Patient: sex F, age 58
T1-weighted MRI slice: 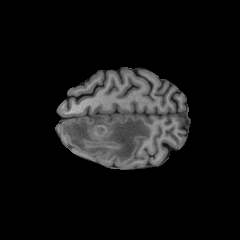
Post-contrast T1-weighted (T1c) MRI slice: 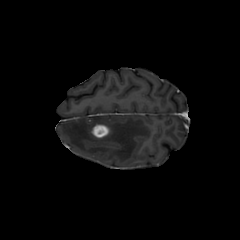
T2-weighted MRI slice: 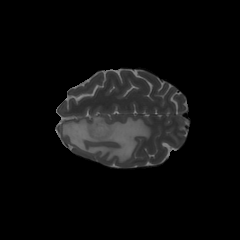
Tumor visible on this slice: yes
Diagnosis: Glioblastoma, IDH-wildtype
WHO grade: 4